Question: I tried to search for the answer but I am not getting anything to solve it.
I am loading my image using require.context as you can see in the code but it's not getting loaded. It used to work perfectly before in previous versions of react js. Now I am using react version 17.0.1. There are no errors in the console. If I import the image and use it in the src it works fine. I have also tried to change the images with some previous images used in previous projects (using react version 16.x.x) which are working fine there. I am creating react app using npx-create-react-app. Path to image is correct as in case of incorrect path "module named xxx not found error occurs".
Current behavior:
Image not showing up instead alt value is showing up.
Desired behavior:
Image should show up instead of alt value.
'''
import React, { Component } from "react";
import commonStyles from "../css/common.module.css";
import loginStyles from "../css/login.module.css";
import { TextField, Button, Paper, Typography } from "@material-ui/core";
class Login extends Component {
state = {
userName: "",
password: "",
error: "",
};
render() {
const images = require.context("../images", true);
return (
<div
className={'${loginStyles.root} d-flex justify-content-center align-items-center ${commonStyles.bg}'}
>
<Paper
classes={{
root: '${commonStyles.paper} mt-2',
}}
elevation={3}
>
<div className={'${loginStyles.child}'}>
<div className={'d-flex justify-content-center align-items-center'}>
<img
src={images('./Shahmeer.png')}
alt={'Shahmeer Avenue Logo'}
width="100"
height="100"
/>
</div>
<Typography
classes={{
root: 'font-weight-bold',
}}
variant="h5"
gutterBottom
>
Login
</Typography>
<form noValidate autoComplete="off">
<TextField
classes={{
root: '${commonStyles.textField}',
}}
onChange={(e) => this.handleChange(e)}
id={"userName"}
label={"User Name"}
variant="outlined"
error={this.state.error ? true : false}
helperText={this.state.error}
value={this.state["userName"]}
/>
<TextField
classes={{
root: '${commonStyles.textField}',
}}
onChange={(e) => this.handleChange(e)}
id={"password"}
label={"Password"}
variant="outlined"
error={this.state.error ? true : false}
helperText={this.state.error}
value={this.state["password"]}
/>
<div className={'w-100 d-flex justify-content-end mt-2'}>
<Button variant="contained" color="primary">
Login
</Button>
</div>
</form>
</div>
</Paper>
</div>
);
}
}
export default Login;
'''
snapshot of browser:

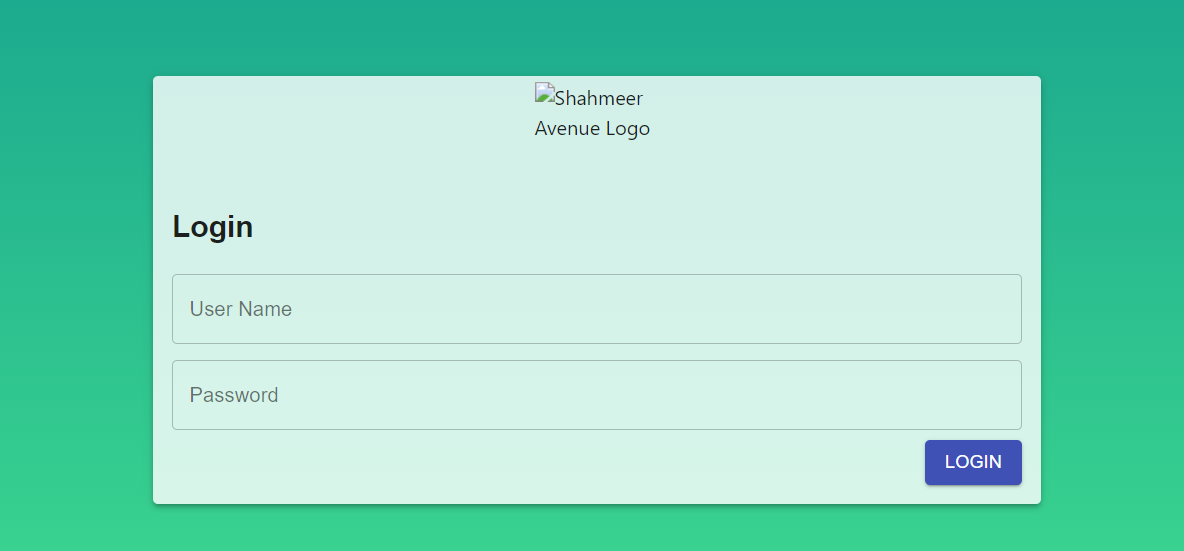
Answer: You should use the 'default' property for the images:
'''
<img
src={images('./Shahmeer.png').default}
alt={'Shahmeer Avenue Logo'}
width="100"
height="100"
/>
'''